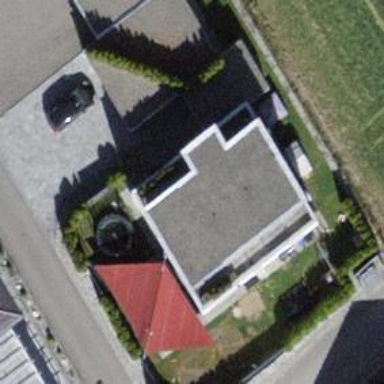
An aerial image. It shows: Simple house.